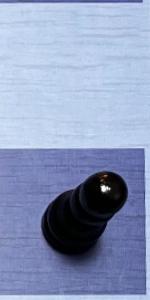
Label: Pawn_Black